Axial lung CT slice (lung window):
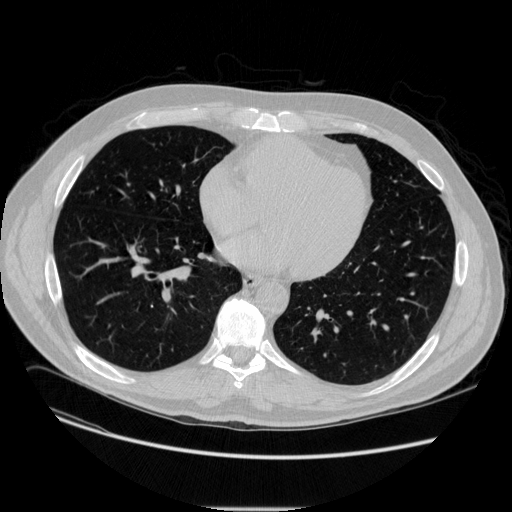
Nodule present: no